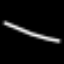
Label: line